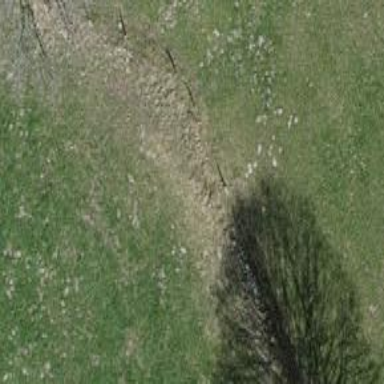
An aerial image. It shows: Wall made of dry stone.